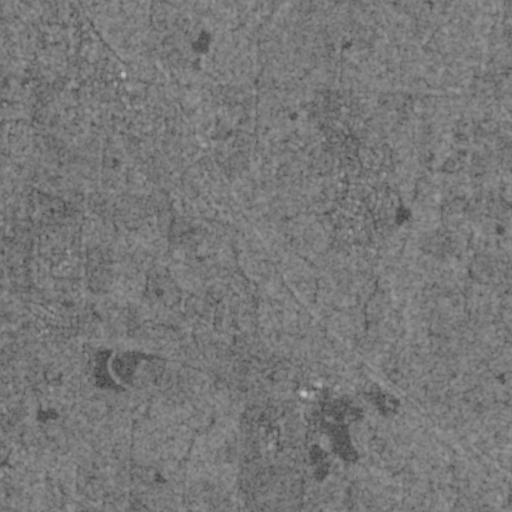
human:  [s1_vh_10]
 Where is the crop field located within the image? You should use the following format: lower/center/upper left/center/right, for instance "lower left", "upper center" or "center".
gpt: The crop field is located in the lower left of the image.
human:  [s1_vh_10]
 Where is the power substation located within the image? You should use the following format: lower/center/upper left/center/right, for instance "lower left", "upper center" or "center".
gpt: The power substation is located in the lower left of the image.
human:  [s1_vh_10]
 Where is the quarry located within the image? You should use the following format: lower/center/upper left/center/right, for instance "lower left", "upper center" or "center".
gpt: The quarry is located in the lower right of the image.
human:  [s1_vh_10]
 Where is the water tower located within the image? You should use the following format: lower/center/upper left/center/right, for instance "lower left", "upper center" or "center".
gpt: The water tower is located in the lower left of the image.
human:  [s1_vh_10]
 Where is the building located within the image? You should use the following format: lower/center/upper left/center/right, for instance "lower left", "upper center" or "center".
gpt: The building is located in the lower left of the image.
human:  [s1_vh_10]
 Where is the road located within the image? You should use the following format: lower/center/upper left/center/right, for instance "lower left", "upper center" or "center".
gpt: There is no road in the image.

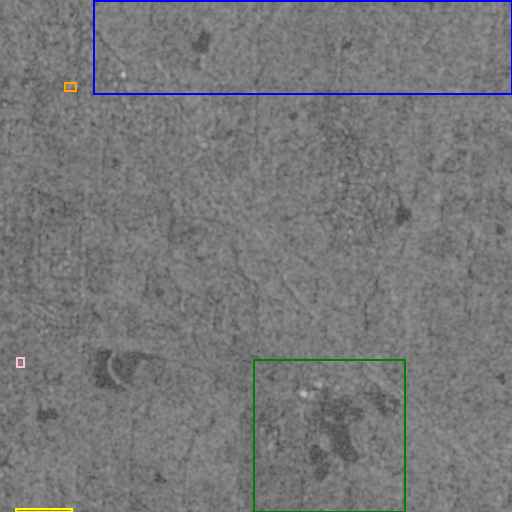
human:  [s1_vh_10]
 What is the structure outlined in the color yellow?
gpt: The structure outlined in yellow is a crop field.
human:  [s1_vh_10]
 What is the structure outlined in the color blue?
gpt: The structure outlined in blue is a park.
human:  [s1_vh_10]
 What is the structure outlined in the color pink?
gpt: The structure outlined in pink is a power substation.
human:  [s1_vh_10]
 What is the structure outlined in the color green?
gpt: The structure outlined in green is a quarry.
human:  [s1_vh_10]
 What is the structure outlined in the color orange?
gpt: The structure outlined in orange is a building.
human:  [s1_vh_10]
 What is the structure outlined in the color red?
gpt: There is no red outline.